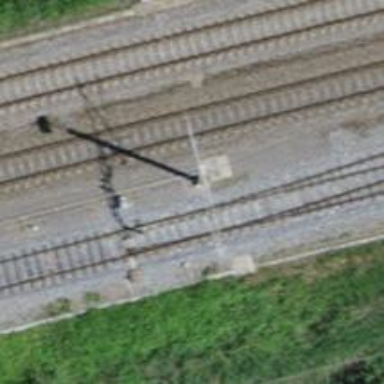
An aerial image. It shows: Railway switch with the turnout on the left side.